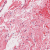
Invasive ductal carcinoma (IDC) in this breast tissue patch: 0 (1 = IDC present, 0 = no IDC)